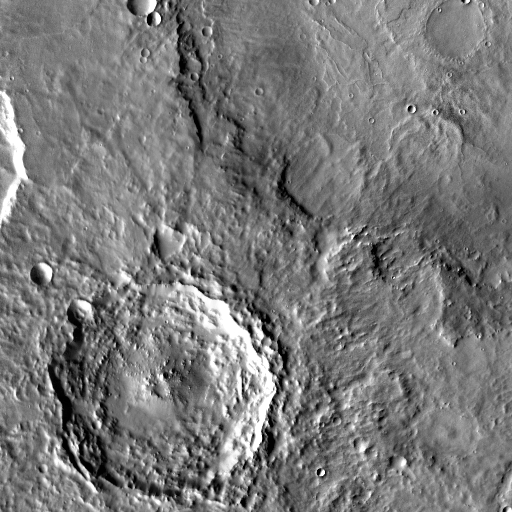
Crater classes present: Background, Other, Layered, Buried, Secondary